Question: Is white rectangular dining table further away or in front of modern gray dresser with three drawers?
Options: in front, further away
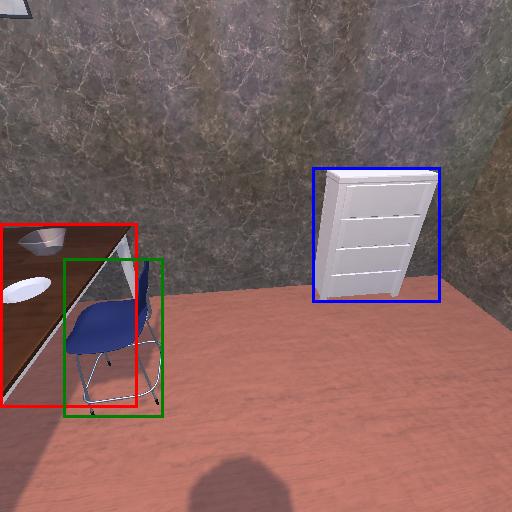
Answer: in front